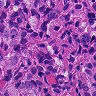
Metastatic tissue present: yes